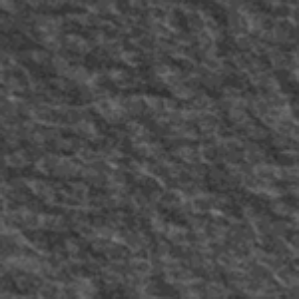
Label: frost